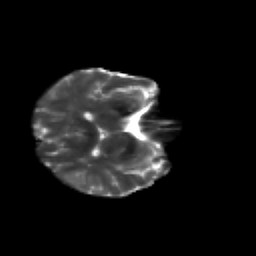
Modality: T2w
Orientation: axial
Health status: healthy
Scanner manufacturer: siemens
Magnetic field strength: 3 T
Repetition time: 12 s
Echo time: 0.092 s